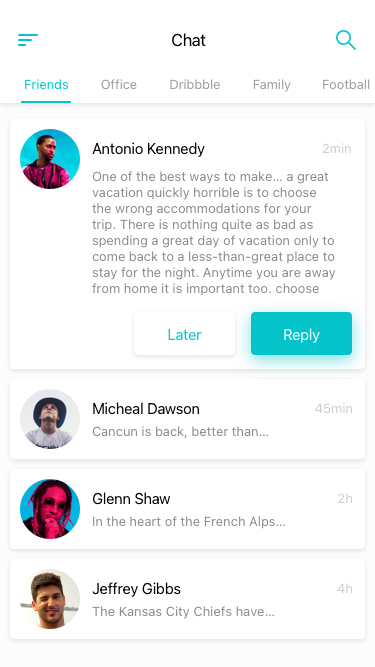
Text in this UI design:
Friends
Office
Dribbble
Family
Football
Chat
Antonio Kennedy
2min
One of the best ways to make… a great vacation quickly horrible is to choose the wrong accommodations for your trip. There is nothing quite as bad as spending a great day of vacation only to come back to a less-than-great place to stay for the night. Anytime you are away from home it is important too. choose the best accommodations for your comfort and enjoyment. It doesn’t matter if you are going on a three week trip to Europe of if you are going to a weekend wedding celebration, choosing accommodations should be on the top of your list no matter what.

One of the most important things to remember when you begin to search for accommodations is yourself. Knowing your interests, preferences, and the things that are most important to you in any place you stay is necessary in choosing the right accommodations. For example, you should know whether you prefer an all-inclusive type luxury hotel or a quiet cabin that is off the beaten path. Know the things that will make a trip amazing or horrible for you and then don’t settle for accommodations that are different than what you want.

Your budget is another thing to consider when you’re looking for great accommodations for any event. Sure, you might love to stay in the nicest five-star hotel a city offers, but if your budget calls for something a little more modest then it is best to agree with your budget. Keep in mind, however, that your budget should look different based on how important the event or trip is to you. Your honeymoon, for example, should be a higher priority than the accommodations for your next business trip or even for the wedding of a friend. Don’t be afraid to alter your budget for accommodations from trip to trip, just don’t expect for each getaway to be as nice as the rest.

Your personal taste and style can help you determine what is the best accommodations for you in any situation. Go for a place that offers the ammenities that you desire and that feels comfortable and relaxing to you. If having a jaccuzi tub is important to you, then look for accommodations that offer them at no extra charge.

The important thing in any travel situation is to stay somewhere that is restful, relaxing, and peaceful. So whatever it takes for you to be at peace, find accommodations that match your needs. You will enjoy any event, holiday or vacation more if you’re stayin in a great place.
Later
Reply
Micheal Dawson
45min
Cancun is back, better than…
ever! Over a hundred Mexico resorts have reopened and the state tourism minister predicts Cancun will draw as many visitors in 2006 as it did two years ago. And the travel deals are great! If you haven’t been, now may be the best time to take a vacation to Cancun.

Since Hurricane Wilma hit in late October, the clean up has been moving fast. In fact, commercial and charter flights are back on regular schedules and many of the Cancun hotels, restaurants, bars, shops, golf courses and clubs have reopened. Even the ancient Mayan sites of Tulum and Coba are open and looking better than ever. In an effort to repair the beaches, engineers have been working around the clock building the equivalent of two American football fields of beach a day by collecting the displaced sand, from 22 miles off shore, onto two ships and re-depositing it back in it’s original location.

The hotels and shops in Cancun continue to deliver exceptional, very personalized and attentive service. Clearly, Cancun wants everyone to come on back!

Additional Notes about the Restoration

Beach Restoration Project Moving Forward: A $17 million beach restoration project, funded by the Mexican government, is currently underway. The project, which is expected to take about eight months to complete, will restore and augment beaches along the 7 1/2-mile stretch between Punta Cancun and Punta Nizuc.

It’s a Divers Paradise: Divers are enjoying less crowds, great conditions and personalized service now that those areas have re-opened.

Expedia.com Helping Get the Word Out: Expedia is working closely with travel industry partners in Cancun to create more awareness about the region as well as setting up smart business practices for local merchants that will keep more money in the local communities.

New jobs: Cancun has added 10,000 new jobs since the Hurricane

Its time to go to Cancun

So, when you make travel plans this year, don’t forget about Mexico’s number one vacation destination. Cancun has received a real facelift with remodeled shopping centers, new hotels and restored beaches. The government, business owners and local people look forward your arrival.
Glenn Shaw
2h
In the heart of the French Alps…in the north east of the Rhone Alps region lies the village of Les Houches. Nestled at one end of the Chamonix valley in the Mont Blanc region of the Haute Savoie Les Houches had long been the considered a mere satellite village of its much more illustrious neighbour Chamonix – the world capital of skiing and mountaineering. Of course the locals knew better and many high mountain guides, ski instructors and pisteurs had long since migrated to this quite and peaceful corner of the Chamonix valley – drawn as much, perhaps, by it’s magnificent setting at the foot of Mont Blanc, it’s peace, tranquillity and traditional ambience as its more affordable property. However, it wasn’t long before the resort became recognised as a little gem in the centre of the Mont Blanc Massif and tourism bloomed due in a large part to Les Houches’ incredibly easy access to and from Geneva airport. It wasn’t always so. It was only with the construction of the new road between Le Fayet and Chamonix during 1860-70, and then with the arrival of the train in 1901, that Les Houches began to open up to summer tourism. It was then that Les Houches became a small holiday retreat and the first hotels and holiday homes began to appear. Les Houches first started as a winter destination with the construction of the Bellevue cable car in 1936-7. From the 1960s the growing tourism development led to the construction of new lift systems. But, it was with the digging of the Mont Blanc tunnel (1959-65) and the completion of the Route Blanche motorway in 1990 which opened up the village of Les Houches to the rest of Europe.

Situated at a height of 1000 metres Les Houches is a pleasant family resort with an exceptional panorama of the Chamonix Aiguilles which encircle the Chamonix valley. The village is made up of a number of small hamlets, with numerous old farms and chapels and enjoys fantastic 360
Jeffrey Gibbs
4h
The Kansas City Chiefs have…their hometown in Kansas City, Kansas. Many a fan has happily purchased one of the over 79,000 seats at Arrowhead Stadium to watch their favorite team play. Members of the AFC west, the Kansas City Chiefs were founded by Lamar Hunt. The current president of the NFL team is Carl Peterson, and the head coach is Herman Edwards. In their history as a team, the Kansas City Chiefs have been to the playoffs 14 times in their career, but have never made it to the Super Bowl. Yet they do have a lot to make their fans proud and a future ahead of them that has not been written yet. Fans in Kansas and around the country are not ready to give up hope for their favorite team, and wear their Kansas City Chiefs jerseys as proof of their commitment as fans.

Many fans were sad to see that Dick Vermeil has left the Kansas City Chiefs as coach. His five seasons as coach are over, and it was hard for him to say goodbye, yet he felt it was time to pursue other things in his life. It is now up to head coach, Herman Edwards to see what next year’s season will be like. It will be interesting to see where he can take the Kansas City Chiefs. There are bound to be some changes both in the team roster and in the way the team is coached in the coming months. Fans will be watching closely and hoping that this year is the one that the Kansas City Chiefs will make it to the Super Bowl.

In addition to playing football, both the players and the Kansa City Chiefs organization put forth a lot of effort for charitable events and causes. For instance, this past season, the Kansas City Chiefs raised over fourteen million dollars for various charities. It is interesting to note that many of the players take their own time to support and help charities of their own choices, as well.

Of course, fans all over Kansas are anxious to display their support for their team, and proudly wear the red and white colors of the Kansas City Chiefs. The online Pro Shop even sells a Kansas City Chiefs cookbook that is said to contain some very good recipes for fans to try.

Kansas City Chief fans will be cheering them on all the way. Go Chiefs!